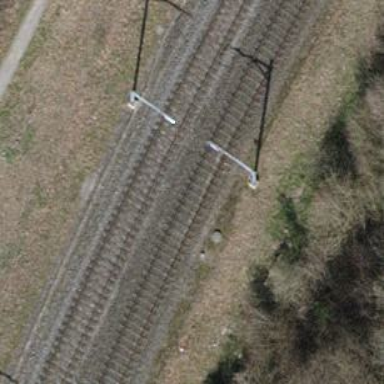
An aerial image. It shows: Solitary milestone along the railway.